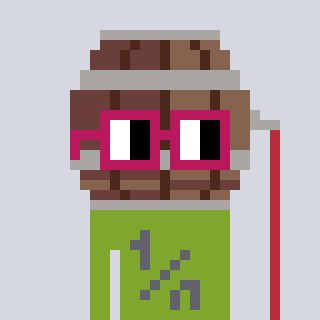
a pixel art character with square dark red glasses, a wine barrel-shaped head and a slimegreen-colored body on a cool background